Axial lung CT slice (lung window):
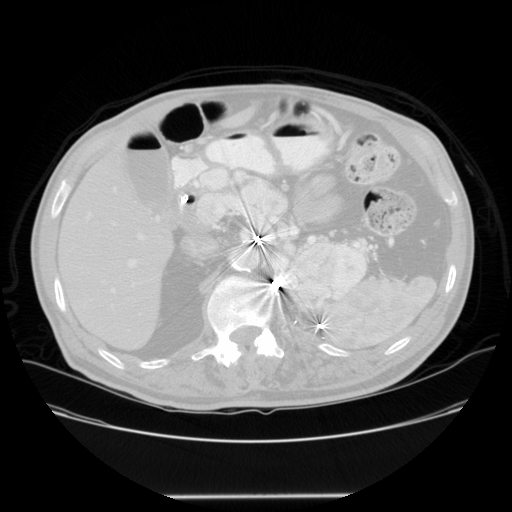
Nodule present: no